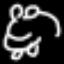
Label: frog